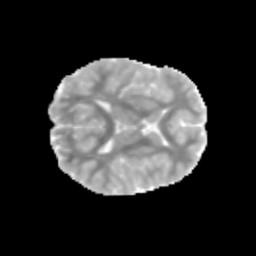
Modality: MD
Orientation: axial
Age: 8
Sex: male
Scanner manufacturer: siemens
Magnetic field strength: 3 T
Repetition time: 3.8 s
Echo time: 0.07 s